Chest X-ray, AP view. Patient: 47 years old, sex M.
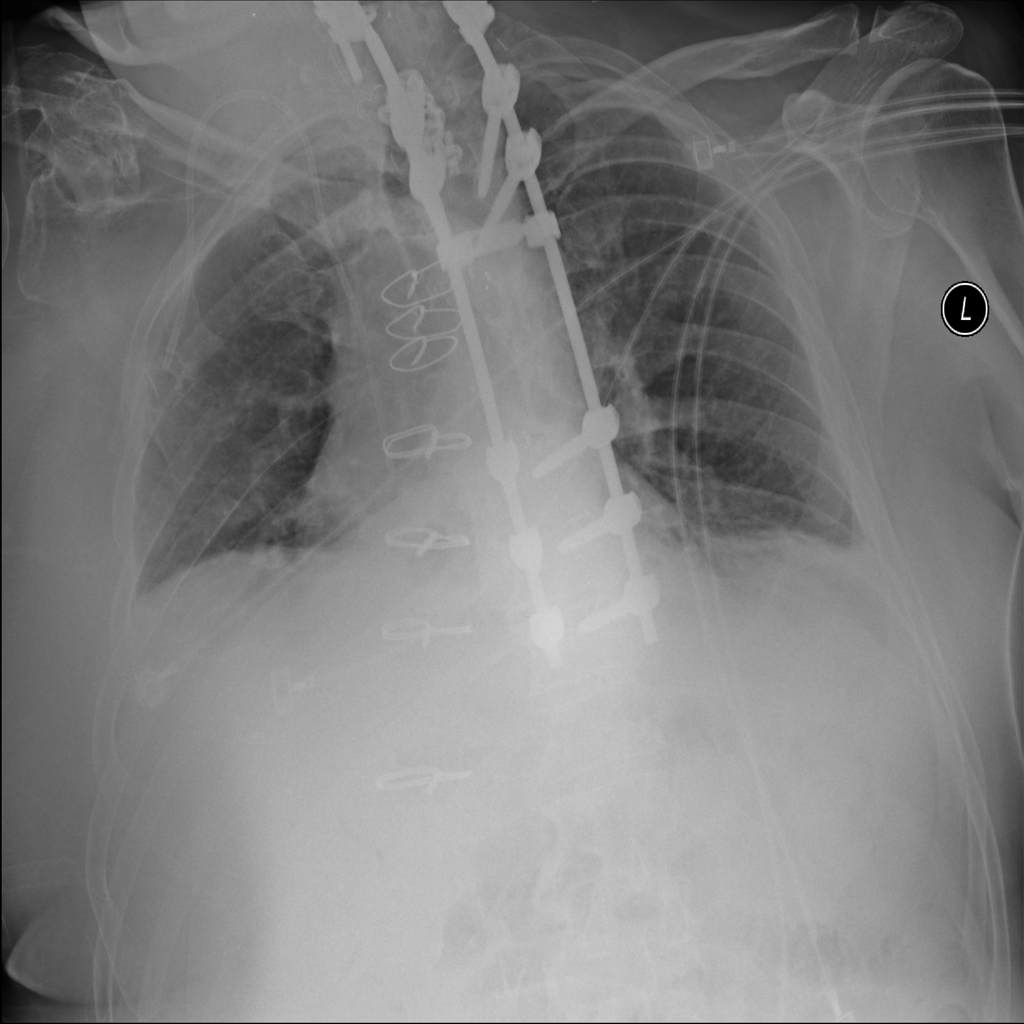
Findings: No Finding